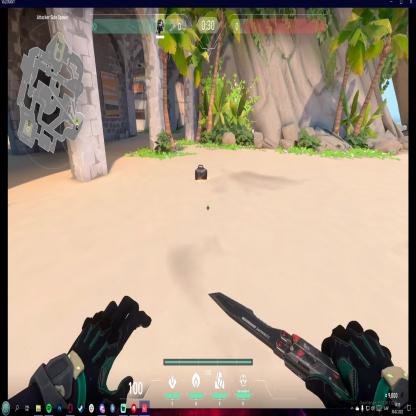
Label: dropped spike